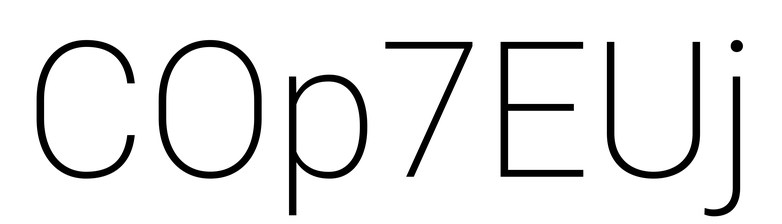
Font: Roboto_ExtraLight